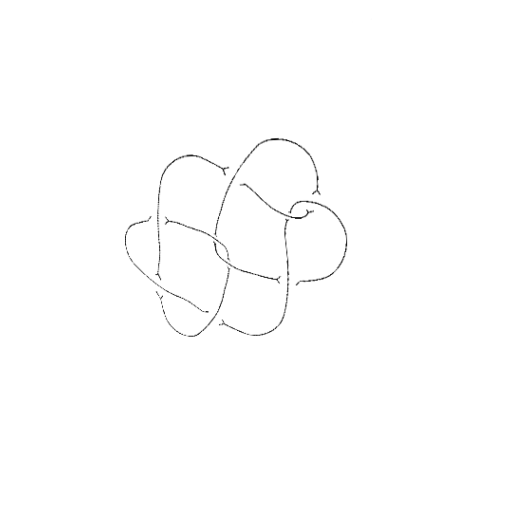
Crossing number: 9